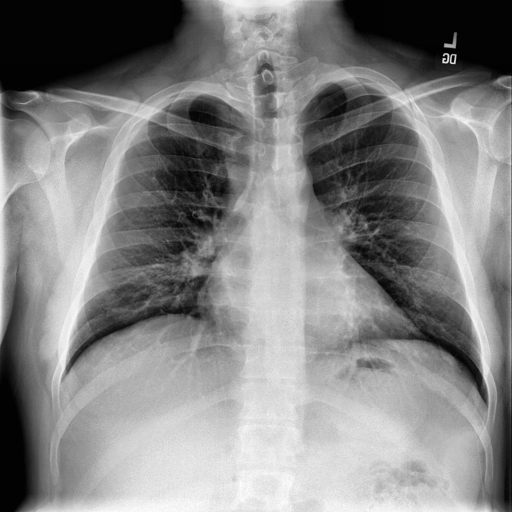
Finding: NORMAL